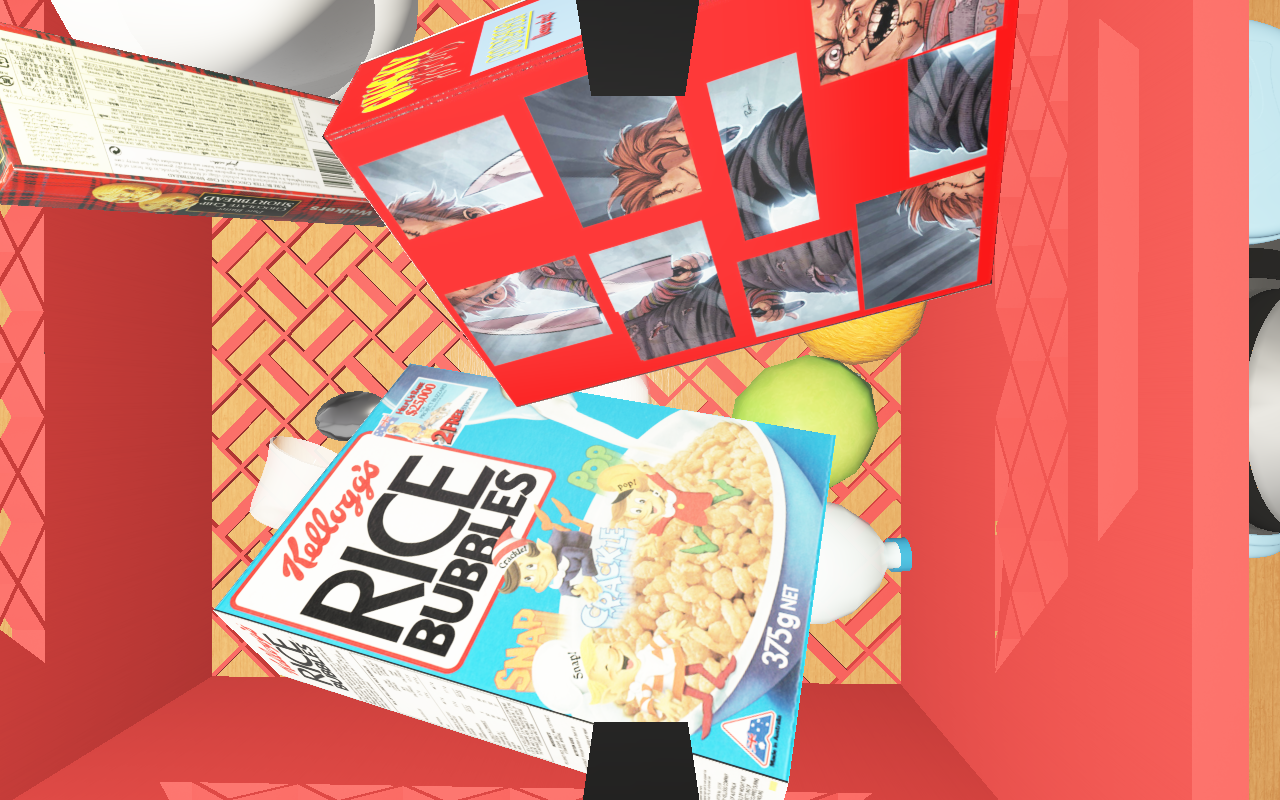
Objects in the scene:
carafe
water bottle
apple
apple
orange
spoon
wineglass
jam jar
cereal box